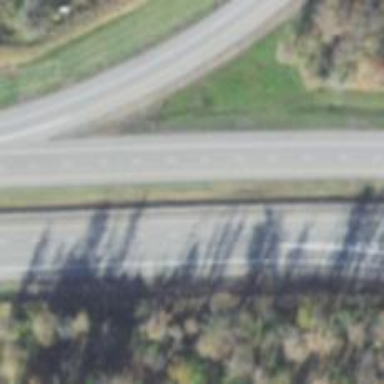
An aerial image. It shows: Asphalt motorway.